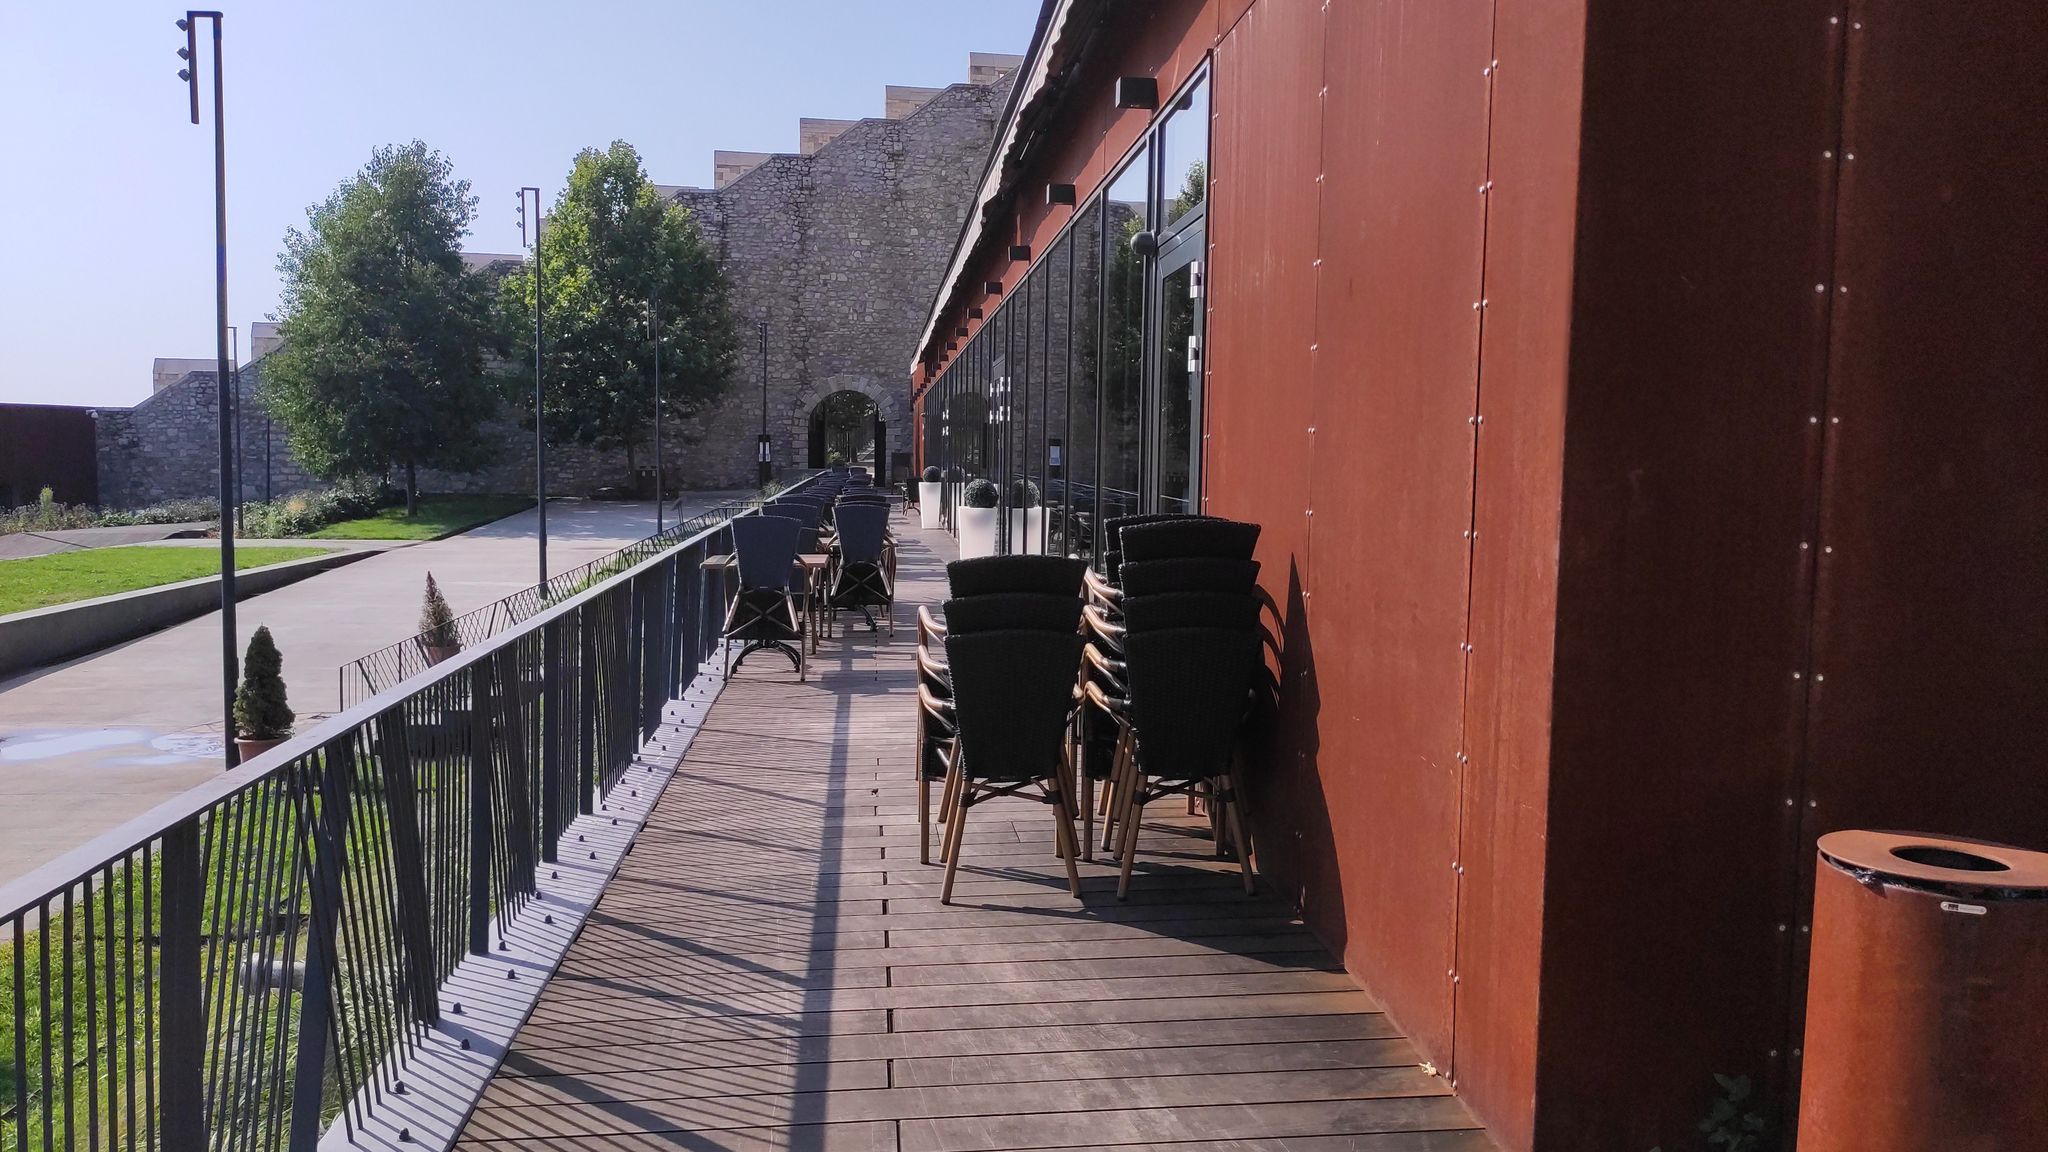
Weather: clear
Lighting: day
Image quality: good
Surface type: walking surface
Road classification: road
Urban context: urban centre
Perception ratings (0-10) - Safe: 1.26, Lively: 6.28, Beautiful: 3.64, Boring: 7.62, Depressing: 0.85, Wealthy: 5.24